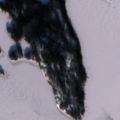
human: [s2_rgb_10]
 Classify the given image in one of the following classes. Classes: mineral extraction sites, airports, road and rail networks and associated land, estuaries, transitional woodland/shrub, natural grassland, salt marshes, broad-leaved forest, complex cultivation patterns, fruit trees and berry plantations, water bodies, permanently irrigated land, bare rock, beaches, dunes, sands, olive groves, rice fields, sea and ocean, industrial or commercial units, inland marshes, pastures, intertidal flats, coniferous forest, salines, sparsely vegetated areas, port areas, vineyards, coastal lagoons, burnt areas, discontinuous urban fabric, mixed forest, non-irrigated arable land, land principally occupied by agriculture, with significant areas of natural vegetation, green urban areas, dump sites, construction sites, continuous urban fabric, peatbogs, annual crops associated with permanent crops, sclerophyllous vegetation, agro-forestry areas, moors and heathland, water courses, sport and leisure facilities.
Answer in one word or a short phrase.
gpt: mixed forest, sea and ocean